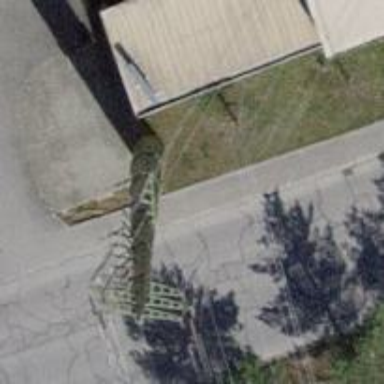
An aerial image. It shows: Power pole.